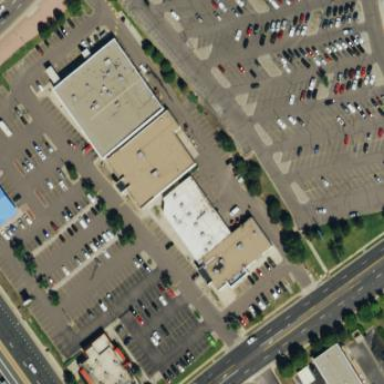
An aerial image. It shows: Retail building.